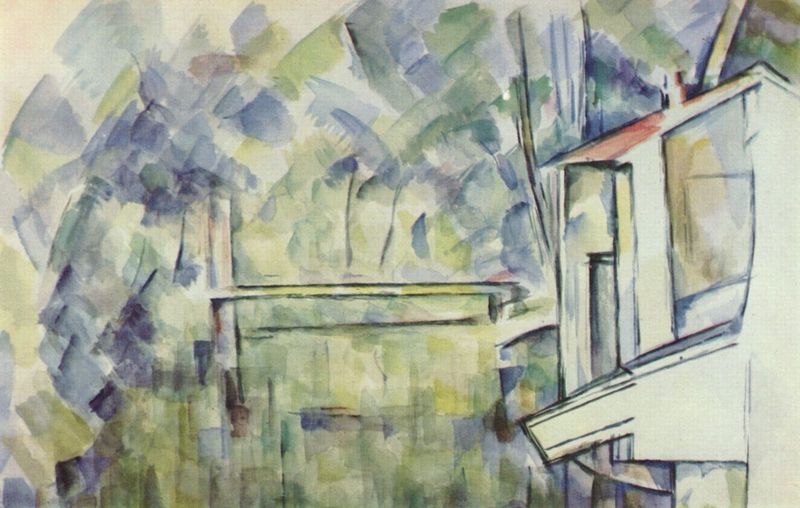
Titel: Mühle am Fluß
Künstler: Paul Cézanne
Standort: London
Institution: Marlborough Fine Art Ltd.
Schlagwörter: baum, blau, gemälde, laub, wasser, weiß, aquarell, bäume, cezanne, gelb, grün, landschaft, ocker, stadt, fenster, grau, hell, pastell, schwarz, tisch, zeichnung, dach, gebäude, haus, rot, expressionismus, malerei, architektur, natur, brücke, boot, kamin, schornstein, balkon, umrisse, ansicht, fassade, moderne, abstrakt, farben, flächen, modern, farbe, formen, lila, linien, seine, striche, abstraktion, form, tupfen, quer, schraffiert, pinsel, tupfer, geometrisch, hellgrau, expressiv, schräge, grüntöne, vordach, farbflecken, hausboot, gerastert